Brain MRI, t2w sequence, axial 2D slice.
Patient: age 25, sex F, weight 78 kg, height 1.78 m
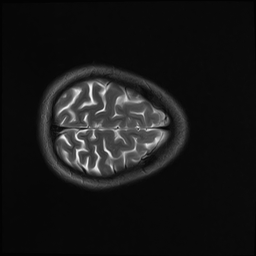